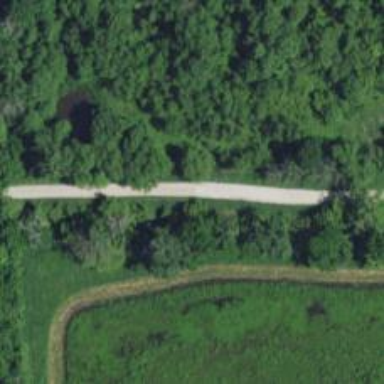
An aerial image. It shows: Unclassified road.